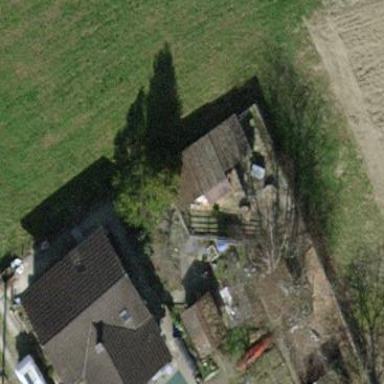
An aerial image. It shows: Shed building.